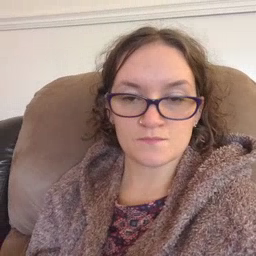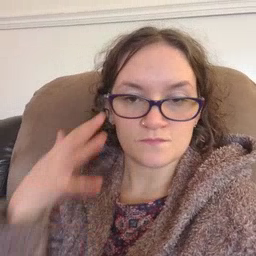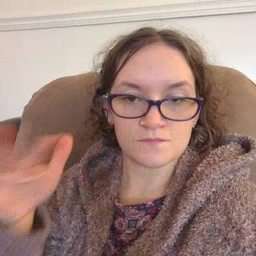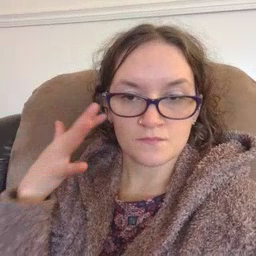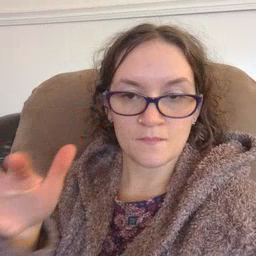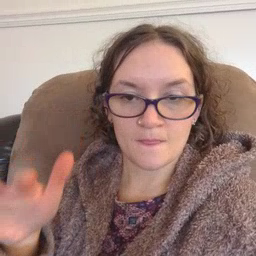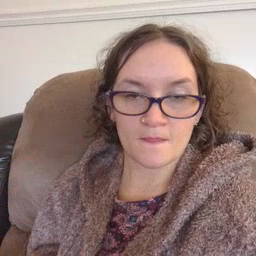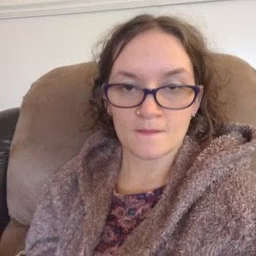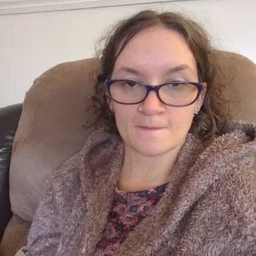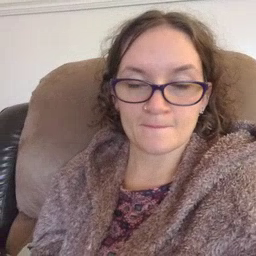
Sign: noisy